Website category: jobs
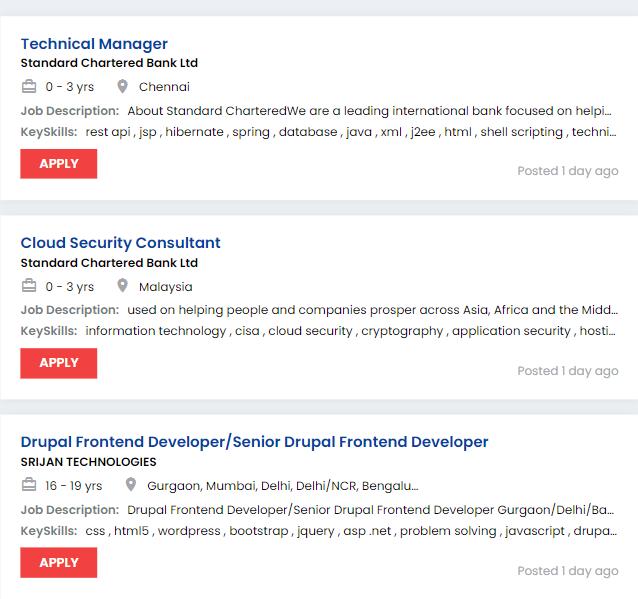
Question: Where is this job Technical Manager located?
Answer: Chennai

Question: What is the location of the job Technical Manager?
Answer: Chennai

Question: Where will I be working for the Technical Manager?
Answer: Chennai

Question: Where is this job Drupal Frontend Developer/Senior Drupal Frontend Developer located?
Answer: Gurgaon, Mumbai, Delhi, Delhi/NCR, Bengaluru / Bangalore

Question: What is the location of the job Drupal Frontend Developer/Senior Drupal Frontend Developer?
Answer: Gurgaon, Mumbai, Delhi, Delhi/NCR, Bengaluru / Bangalore

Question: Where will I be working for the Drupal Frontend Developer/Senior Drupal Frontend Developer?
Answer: Gurgaon, Mumbai, Delhi, Delhi/NCR, Bengaluru / Bangalore

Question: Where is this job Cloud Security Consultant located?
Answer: Malaysia

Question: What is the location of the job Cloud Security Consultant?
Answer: Malaysia

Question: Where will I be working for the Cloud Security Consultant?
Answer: Malaysia

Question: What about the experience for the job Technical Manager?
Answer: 0 - 3 yrs

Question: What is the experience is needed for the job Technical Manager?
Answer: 0 - 3 yrs

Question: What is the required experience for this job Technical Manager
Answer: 0 - 3 yrs

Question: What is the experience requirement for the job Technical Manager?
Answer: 0 - 3 yrs

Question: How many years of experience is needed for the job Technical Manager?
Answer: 0 - 3 yrs

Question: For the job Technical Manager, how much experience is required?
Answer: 0 - 3 yrs

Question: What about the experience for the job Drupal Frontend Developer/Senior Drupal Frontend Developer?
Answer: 16 - 19 yrs

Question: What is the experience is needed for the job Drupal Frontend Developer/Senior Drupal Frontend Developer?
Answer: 16 - 19 yrs

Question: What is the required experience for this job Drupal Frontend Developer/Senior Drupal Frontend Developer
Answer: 16 - 19 yrs

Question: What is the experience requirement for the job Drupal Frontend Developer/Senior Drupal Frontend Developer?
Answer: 16 - 19 yrs

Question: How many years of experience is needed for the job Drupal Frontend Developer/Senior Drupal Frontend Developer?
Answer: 16 - 19 yrs

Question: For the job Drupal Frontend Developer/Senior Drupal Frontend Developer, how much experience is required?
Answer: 16 - 19 yrs

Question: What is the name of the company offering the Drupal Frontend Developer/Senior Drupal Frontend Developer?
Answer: SRIJAN TECHNOLOGIES

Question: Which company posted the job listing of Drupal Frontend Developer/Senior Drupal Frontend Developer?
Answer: SRIJAN TECHNOLOGIES

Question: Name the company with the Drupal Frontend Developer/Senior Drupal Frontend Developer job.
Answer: SRIJAN TECHNOLOGIES

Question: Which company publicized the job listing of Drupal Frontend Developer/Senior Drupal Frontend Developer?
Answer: SRIJAN TECHNOLOGIES

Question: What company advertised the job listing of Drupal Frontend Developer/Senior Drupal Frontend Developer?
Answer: SRIJAN TECHNOLOGIES

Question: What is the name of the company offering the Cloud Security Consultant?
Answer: Standard Chartered Bank Ltd

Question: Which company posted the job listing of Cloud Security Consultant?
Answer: Standard Chartered Bank Ltd

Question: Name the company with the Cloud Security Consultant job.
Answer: Standard Chartered Bank Ltd

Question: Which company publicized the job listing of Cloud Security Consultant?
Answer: Standard Chartered Bank Ltd

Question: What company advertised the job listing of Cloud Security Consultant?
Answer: Standard Chartered Bank Ltd

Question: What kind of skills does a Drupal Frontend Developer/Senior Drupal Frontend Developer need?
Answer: css , html5 , wordpress , bootstrap , jquery , asp .net , problem solving , javascript , drupal , php

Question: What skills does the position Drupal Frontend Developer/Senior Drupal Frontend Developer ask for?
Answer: css , html5 , wordpress , bootstrap , jquery , asp .net , problem solving , javascript , drupal , php

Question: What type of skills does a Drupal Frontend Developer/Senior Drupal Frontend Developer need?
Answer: css , html5 , wordpress , bootstrap , jquery , asp .net , problem solving , javascript , drupal , php

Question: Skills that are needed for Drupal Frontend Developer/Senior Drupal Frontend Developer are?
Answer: css , html5 , wordpress , bootstrap , jquery , asp .net , problem solving , javascript , drupal , php

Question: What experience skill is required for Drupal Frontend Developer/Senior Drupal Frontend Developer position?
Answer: css , html5 , wordpress , bootstrap , jquery , asp .net , problem solving , javascript , drupal , php

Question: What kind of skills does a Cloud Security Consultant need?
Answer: information technology , cisa , cloud security , cryptography , application security , hosting , cissp , security , cyber security , information security , access management , vulnerability management , cism , nist , consultant

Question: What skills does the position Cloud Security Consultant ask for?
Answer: information technology , cisa , cloud security , cryptography , application security , hosting , cissp , security , cyber security , information security , access management , vulnerability management , cism , nist , consultant

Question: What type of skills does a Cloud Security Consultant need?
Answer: information technology , cisa , cloud security , cryptography , application security , hosting , cissp , security , cyber security , information security , access management , vulnerability management , cism , nist , consultant

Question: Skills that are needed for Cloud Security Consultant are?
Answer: information technology , cisa , cloud security , cryptography , application security , hosting , cissp , security , cyber security , information security , access management , vulnerability management , cism , nist , consultant

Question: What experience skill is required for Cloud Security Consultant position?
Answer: information technology , cisa , cloud security , cryptography , application security , hosting , cissp , security , cyber security , information security , access management , vulnerability management , cism , nist , consultant

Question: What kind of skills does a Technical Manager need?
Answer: rest api , jsp , hibernate , spring , database , java , xml , j2ee , html , shell scripting , technical skills , pl / sql , python , problem solving , javascript , struts , jsf

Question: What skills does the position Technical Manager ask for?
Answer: rest api , jsp , hibernate , spring , database , java , xml , j2ee , html , shell scripting , technical skills , pl / sql , python , problem solving , javascript , struts , jsf

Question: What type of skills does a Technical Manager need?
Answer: rest api , jsp , hibernate , spring , database , java , xml , j2ee , html , shell scripting , technical skills , pl / sql , python , problem solving , javascript , struts , jsf

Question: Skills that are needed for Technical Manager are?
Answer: rest api , jsp , hibernate , spring , database , java , xml , j2ee , html , shell scripting , technical skills , pl / sql , python , problem solving , javascript , struts , jsf

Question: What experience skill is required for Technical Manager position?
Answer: rest api , jsp , hibernate , spring , database , java , xml , j2ee , html , shell scripting , technical skills , pl / sql , python , problem solving , javascript , struts , jsf